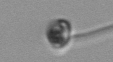
Label: flagellate